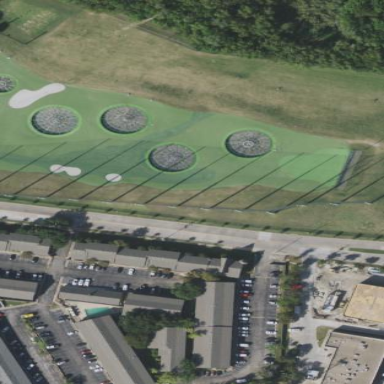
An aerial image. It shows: Driving range for golf on grass.